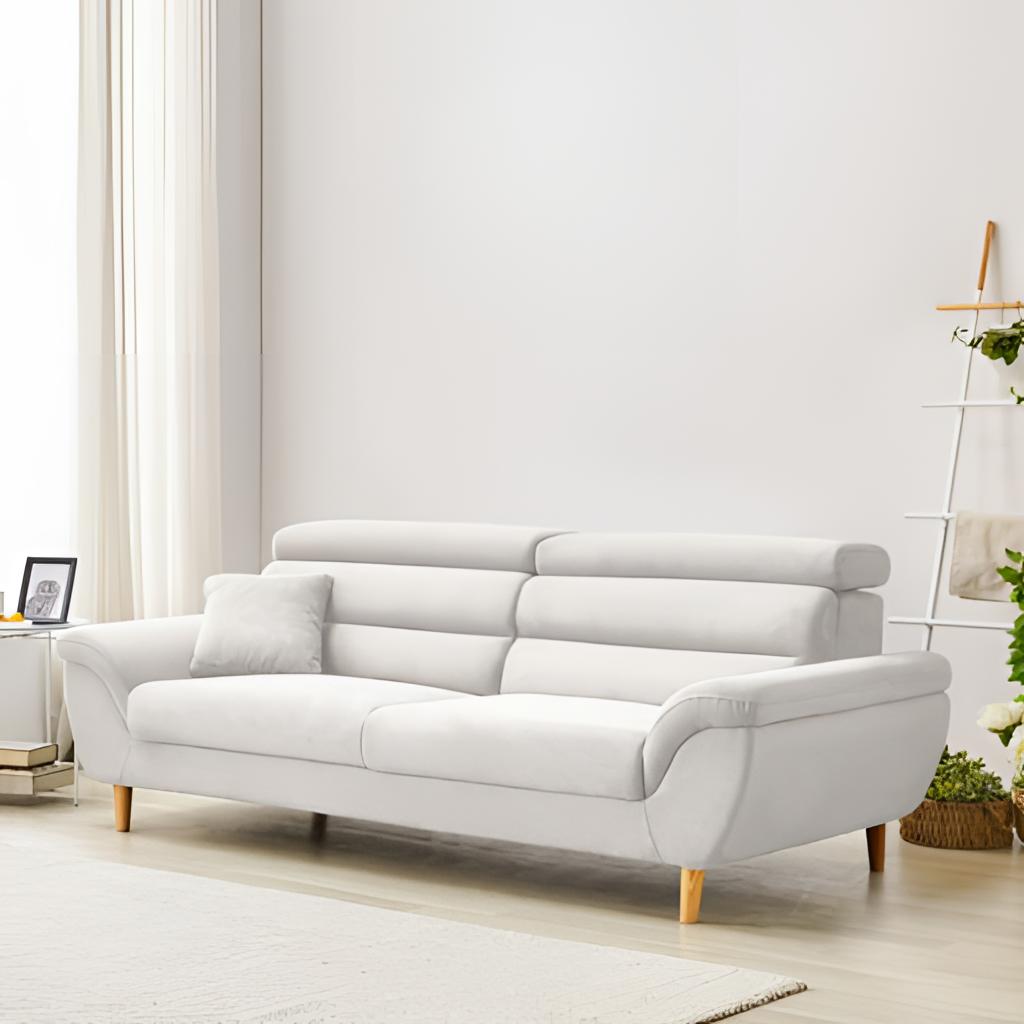
living room, fabric sofa, contemporary, paint wallpaper, with solid pattern, beige wood flooring, with plank pattern